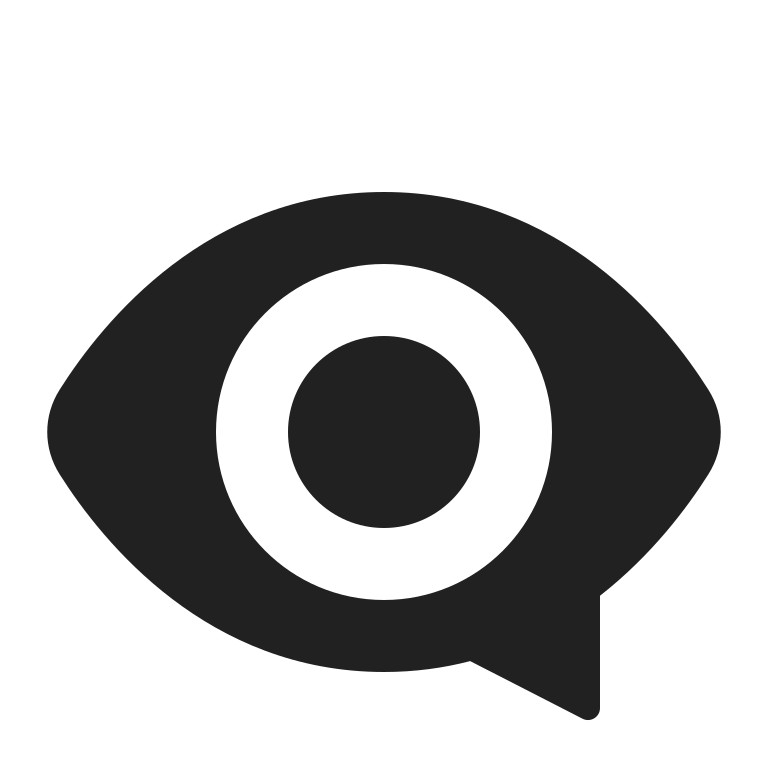
eye in speech bubble high contrast